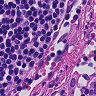
Metastatic tissue present: no